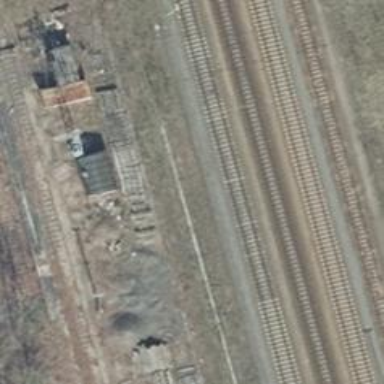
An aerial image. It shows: Abandoned railway yard.